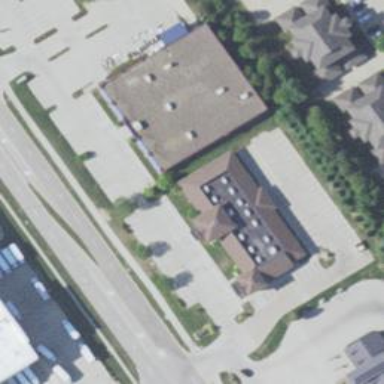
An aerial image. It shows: Clinic building offering healthcare services.